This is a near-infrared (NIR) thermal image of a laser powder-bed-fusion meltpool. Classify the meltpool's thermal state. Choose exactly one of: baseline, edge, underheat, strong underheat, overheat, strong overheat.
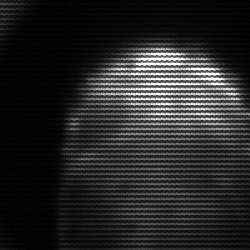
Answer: edge